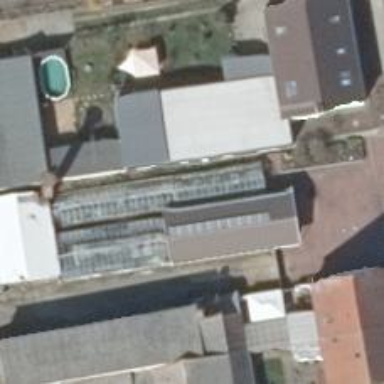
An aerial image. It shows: Garden center.